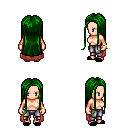
a pixel art fantasy rpg character, female body template, human, light skin, maroon cape, metal pants, green extra-long hairstyle, bracelets, black slippers, four views (front, back, left, right), 2x2 character sprite sheet, small pixel art, hard edges, no anti-aliasing